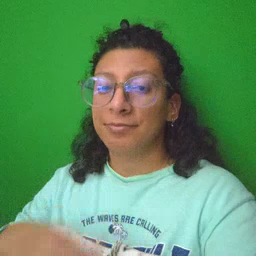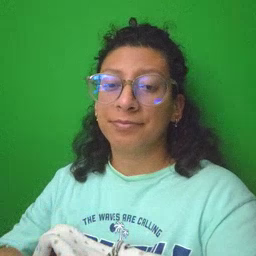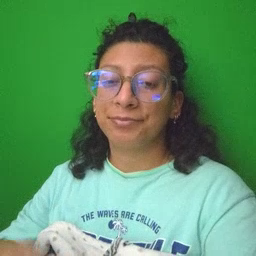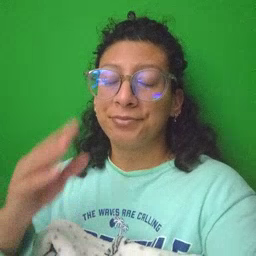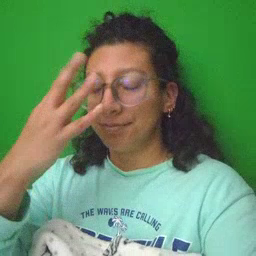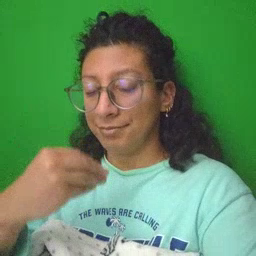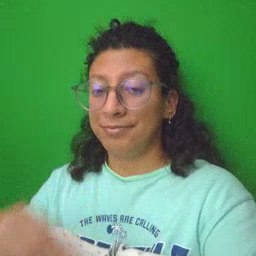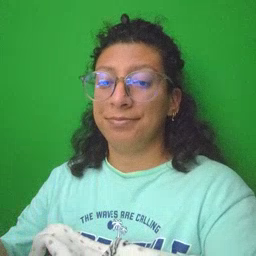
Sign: nap